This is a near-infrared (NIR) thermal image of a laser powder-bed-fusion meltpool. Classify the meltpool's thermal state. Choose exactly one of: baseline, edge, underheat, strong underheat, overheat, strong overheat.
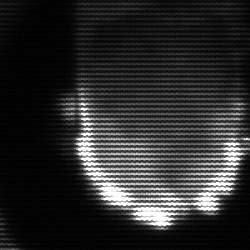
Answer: baseline